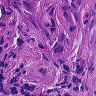
Metastatic tissue present: yes